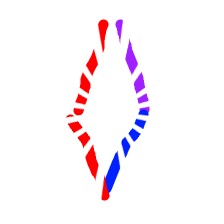
Shape: rhombus